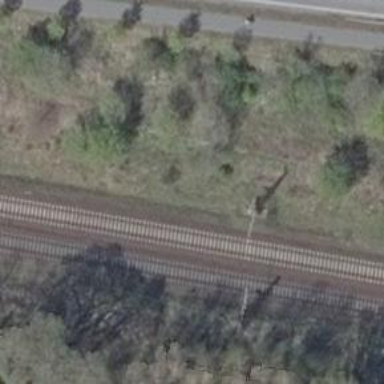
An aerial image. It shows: Railway milestone.